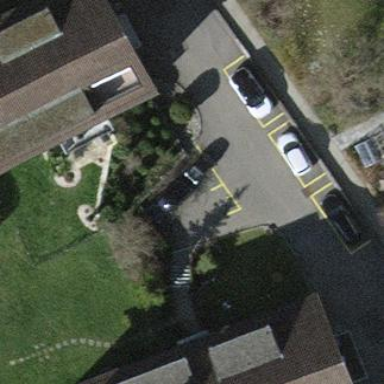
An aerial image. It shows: Parking area available.